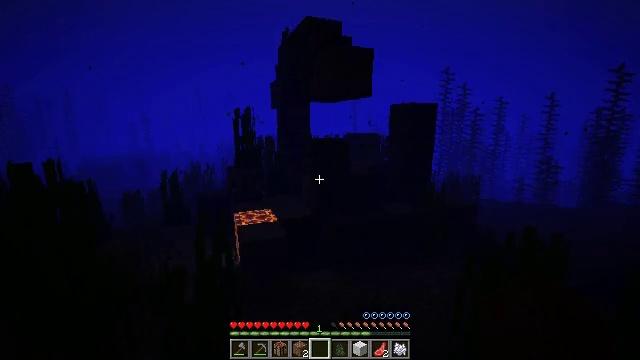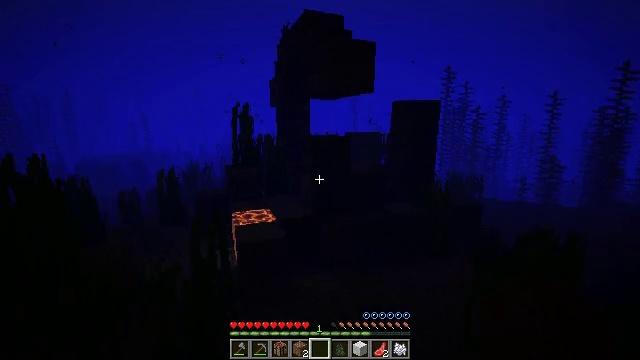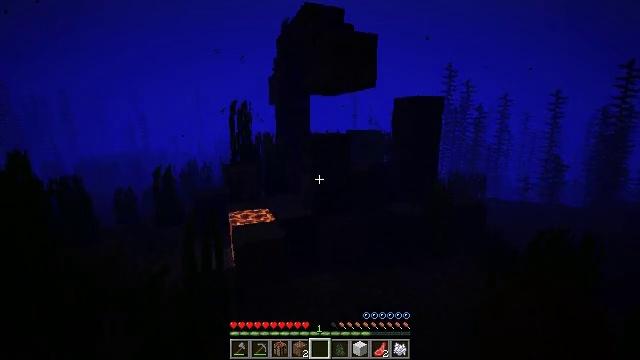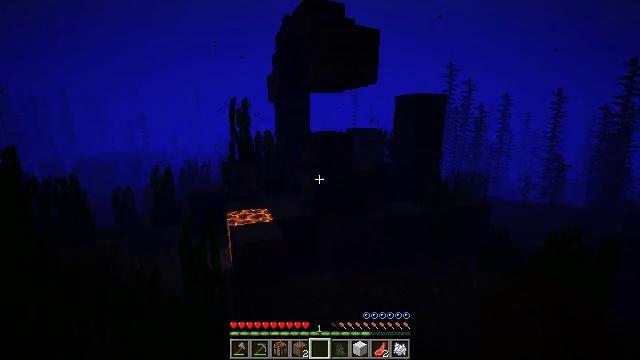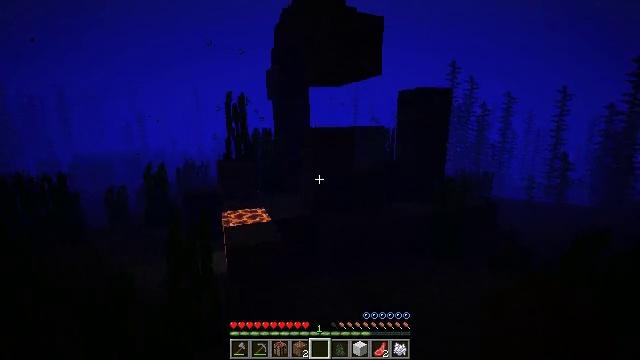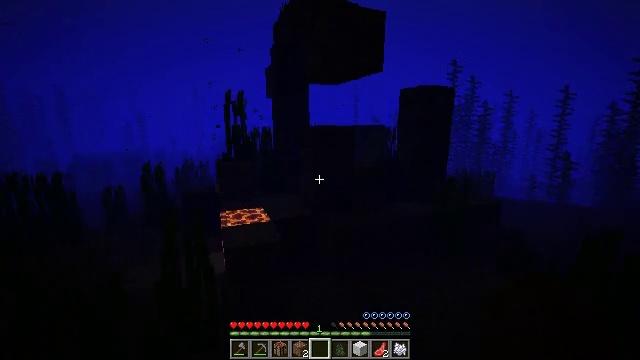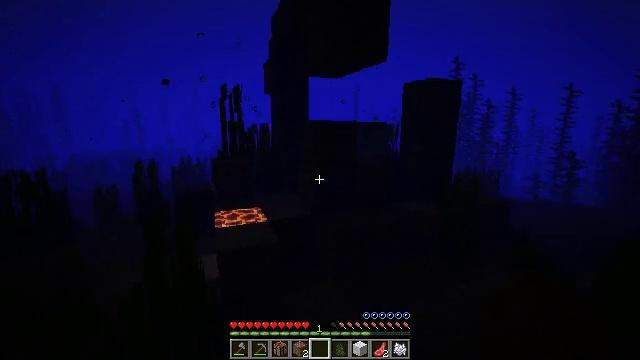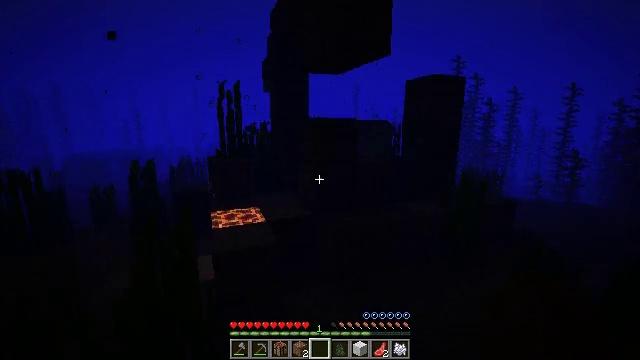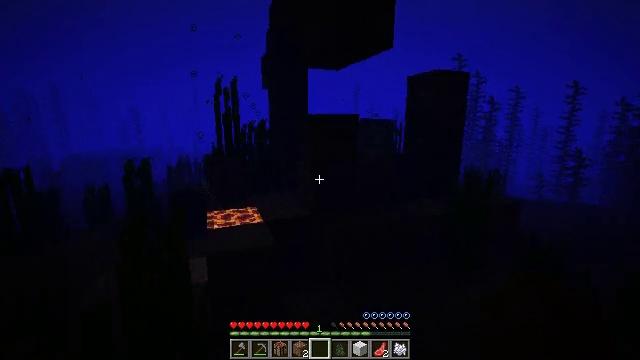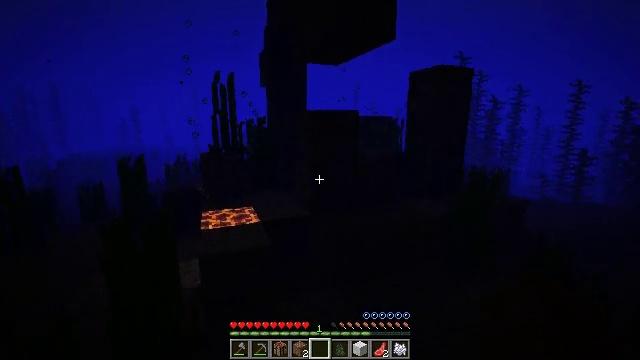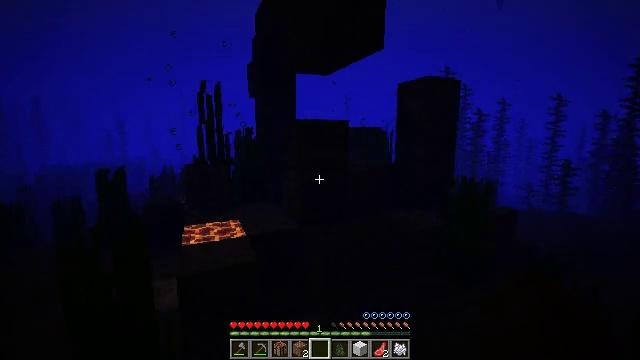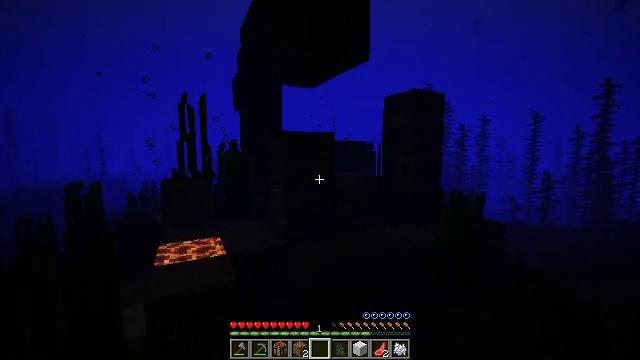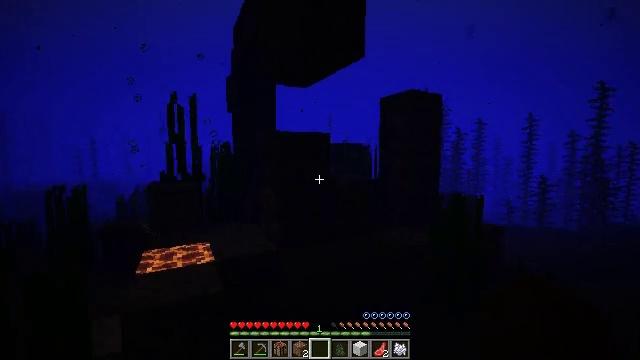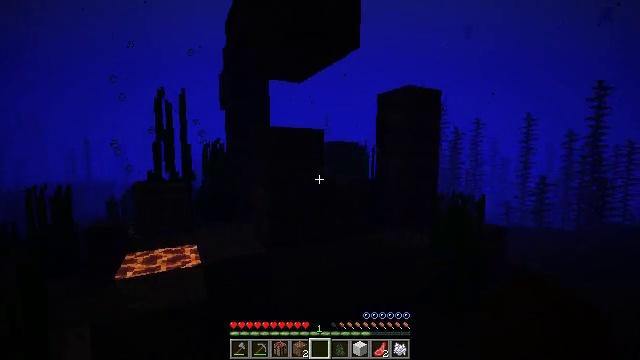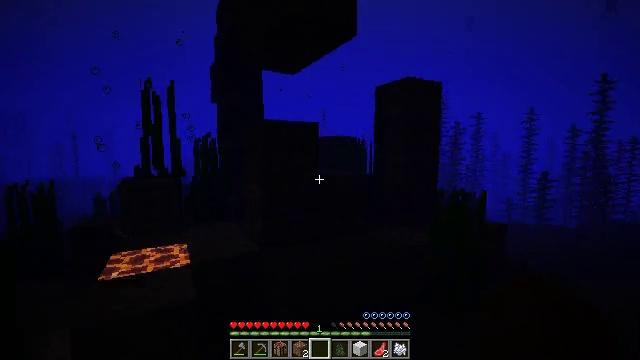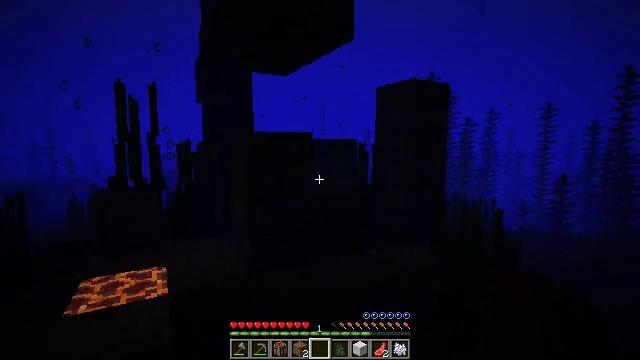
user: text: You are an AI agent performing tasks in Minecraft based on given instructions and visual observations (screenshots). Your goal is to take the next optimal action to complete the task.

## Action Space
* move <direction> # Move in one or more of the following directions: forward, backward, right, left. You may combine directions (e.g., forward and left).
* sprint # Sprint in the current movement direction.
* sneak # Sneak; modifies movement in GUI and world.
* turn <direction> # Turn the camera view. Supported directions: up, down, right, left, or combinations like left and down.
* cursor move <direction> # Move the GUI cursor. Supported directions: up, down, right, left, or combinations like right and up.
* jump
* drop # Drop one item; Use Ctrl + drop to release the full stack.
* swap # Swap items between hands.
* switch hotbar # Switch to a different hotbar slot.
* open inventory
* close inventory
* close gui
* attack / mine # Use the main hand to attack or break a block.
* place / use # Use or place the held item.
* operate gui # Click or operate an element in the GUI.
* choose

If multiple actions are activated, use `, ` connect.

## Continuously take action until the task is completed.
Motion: motion action
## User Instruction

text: Remove a cod from the inventory.
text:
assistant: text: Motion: move forward
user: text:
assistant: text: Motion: move forward
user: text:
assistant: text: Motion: move forward
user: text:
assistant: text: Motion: move forward
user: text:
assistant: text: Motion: move forward
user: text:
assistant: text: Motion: move forward
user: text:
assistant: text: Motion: move forward
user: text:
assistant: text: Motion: move forward and move right
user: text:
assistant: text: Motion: move forward and move right
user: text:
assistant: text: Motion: move forward and move right, turn right and up
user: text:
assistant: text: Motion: move forward and move right, turn right and up
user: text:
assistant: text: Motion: move forward and move right
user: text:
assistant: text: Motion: move right
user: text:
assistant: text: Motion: move right
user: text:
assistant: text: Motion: move right
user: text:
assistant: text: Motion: move right
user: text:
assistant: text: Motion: move right
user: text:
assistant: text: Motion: move forward and move right
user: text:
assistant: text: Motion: move forward and move right
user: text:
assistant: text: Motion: move forward and move right
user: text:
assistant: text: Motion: move forward and move right
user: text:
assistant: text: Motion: move forward and move right, turn left and down
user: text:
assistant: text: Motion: move forward and move right, turn left and down
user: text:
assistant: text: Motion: move forward and move right, turn left and down
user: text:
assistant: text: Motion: move forward and move right, turn left and down
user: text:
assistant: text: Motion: move forward and move right, turn left and down
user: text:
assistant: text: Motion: move forward and move right, turn left
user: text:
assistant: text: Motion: move forward and move right, turn left
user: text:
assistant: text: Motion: move forward and move right, turn left
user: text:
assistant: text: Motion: move forward, turn left